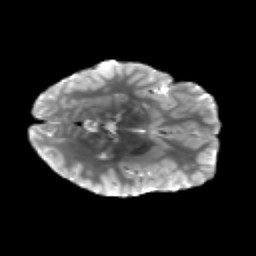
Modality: T2w
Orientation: axial
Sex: male
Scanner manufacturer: siemens
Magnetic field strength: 3 T
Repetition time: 5 s
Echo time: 0.071 s